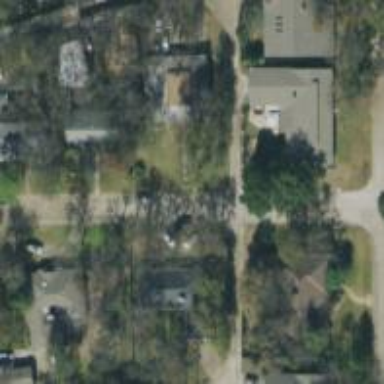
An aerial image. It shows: Alley classified as service road.